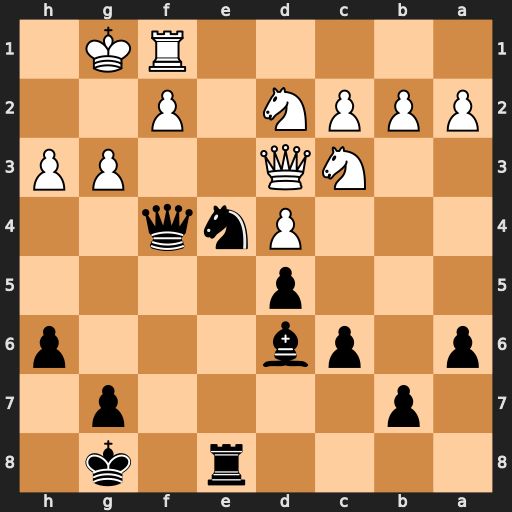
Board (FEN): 4r1k1/1p4p1/p1pb3p/3p4/3Pnq2/2NQ2PP/PPPN1P2/5RK1
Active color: b
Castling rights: -
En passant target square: -
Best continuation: Qxd2 Nxe4 Qxd3 cxd3 dxe4